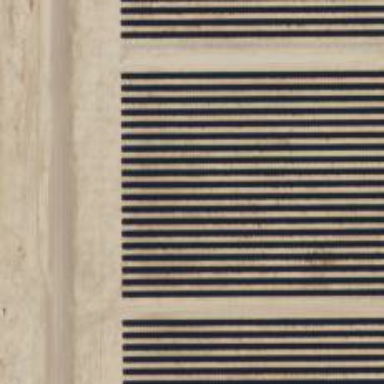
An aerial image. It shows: Solar power generator using photovoltaic panels.